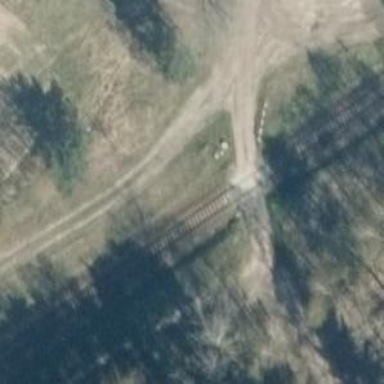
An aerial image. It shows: Railway level crossing.